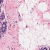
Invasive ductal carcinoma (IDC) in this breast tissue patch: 0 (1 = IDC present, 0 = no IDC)